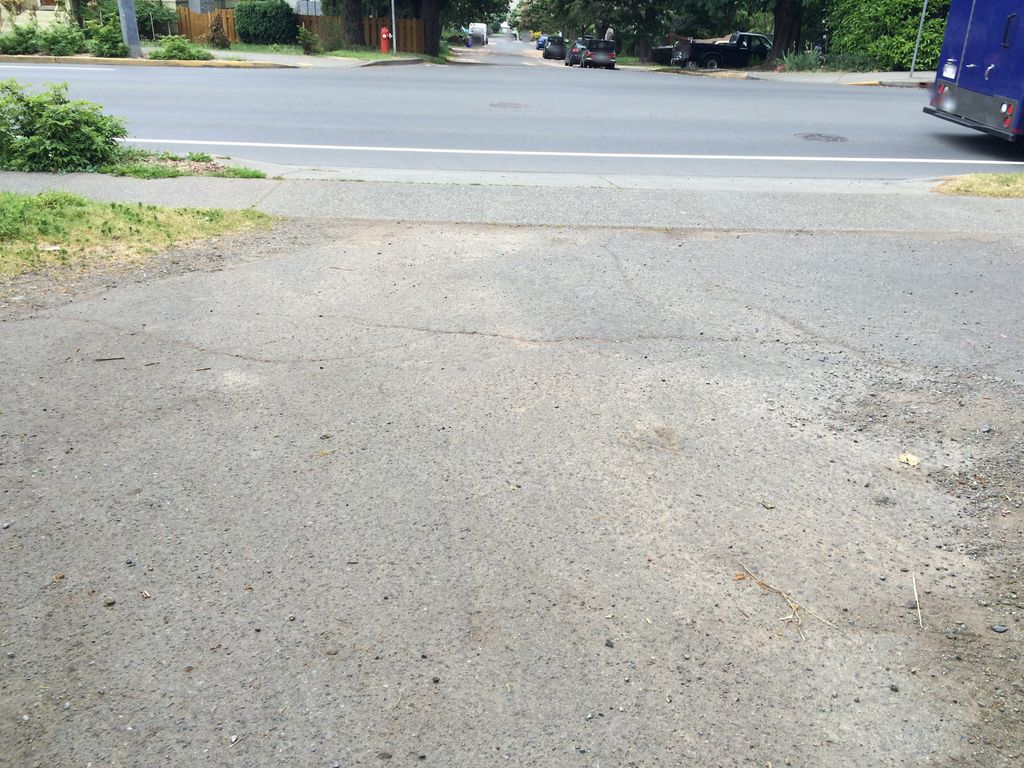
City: victoria